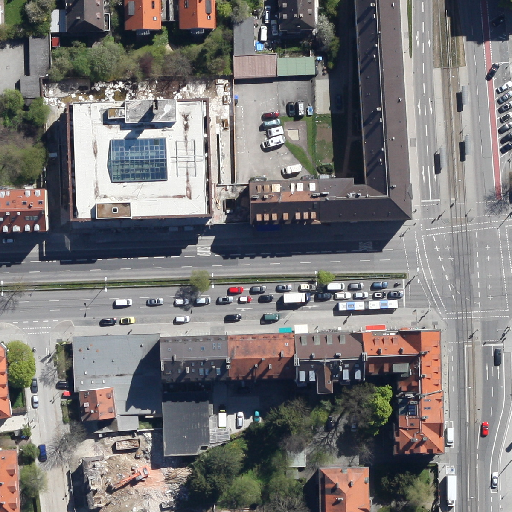
Referring expression: bikeway